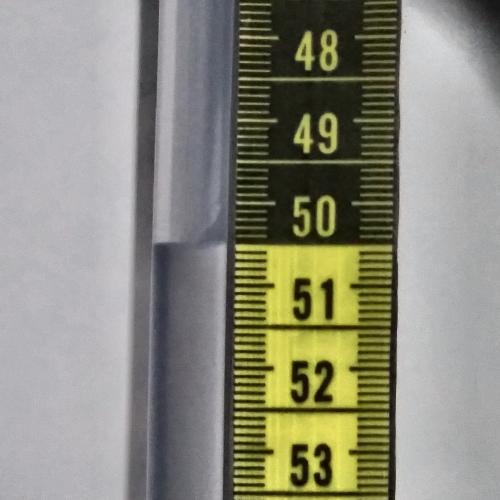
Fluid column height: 50.5 cm